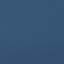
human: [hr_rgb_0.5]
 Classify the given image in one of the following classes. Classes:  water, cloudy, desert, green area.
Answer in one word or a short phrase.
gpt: water